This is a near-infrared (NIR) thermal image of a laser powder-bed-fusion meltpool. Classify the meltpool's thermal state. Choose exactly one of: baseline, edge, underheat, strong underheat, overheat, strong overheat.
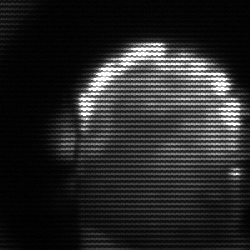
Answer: baseline